Question: Given a description of the three-view drawing of a solid figure, find the maximum number of small cubes that the solid figure can be composed of when the three-view constraints are met.
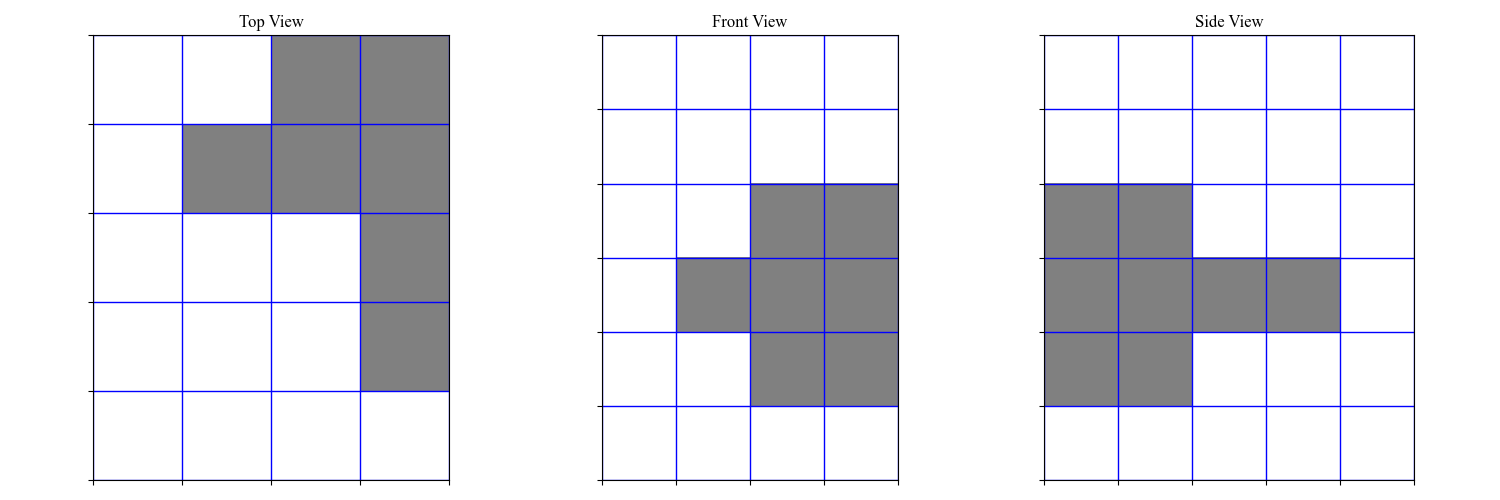
Answer: 15